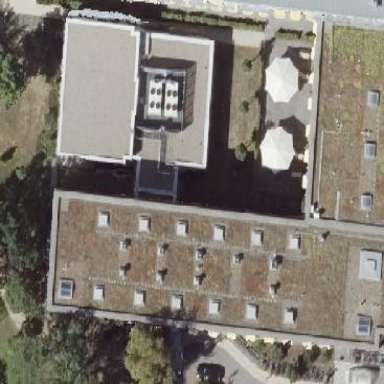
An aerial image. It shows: Hospital building.